Interaction volume radius: 10 \u00c5
Interaction volume height: 20 \u00c5
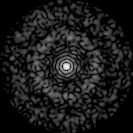
Disorder parameter: 0.8428